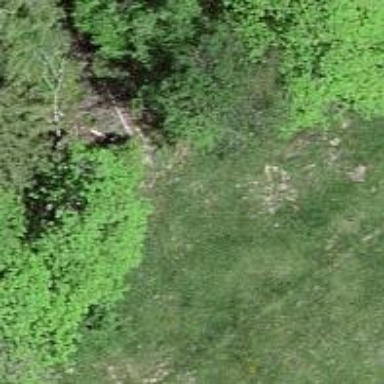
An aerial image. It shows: Path covered in grass.